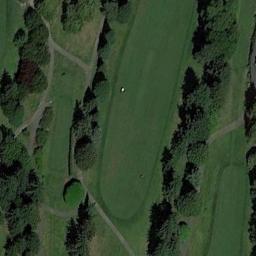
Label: golf_course